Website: lowes
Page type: address-validator
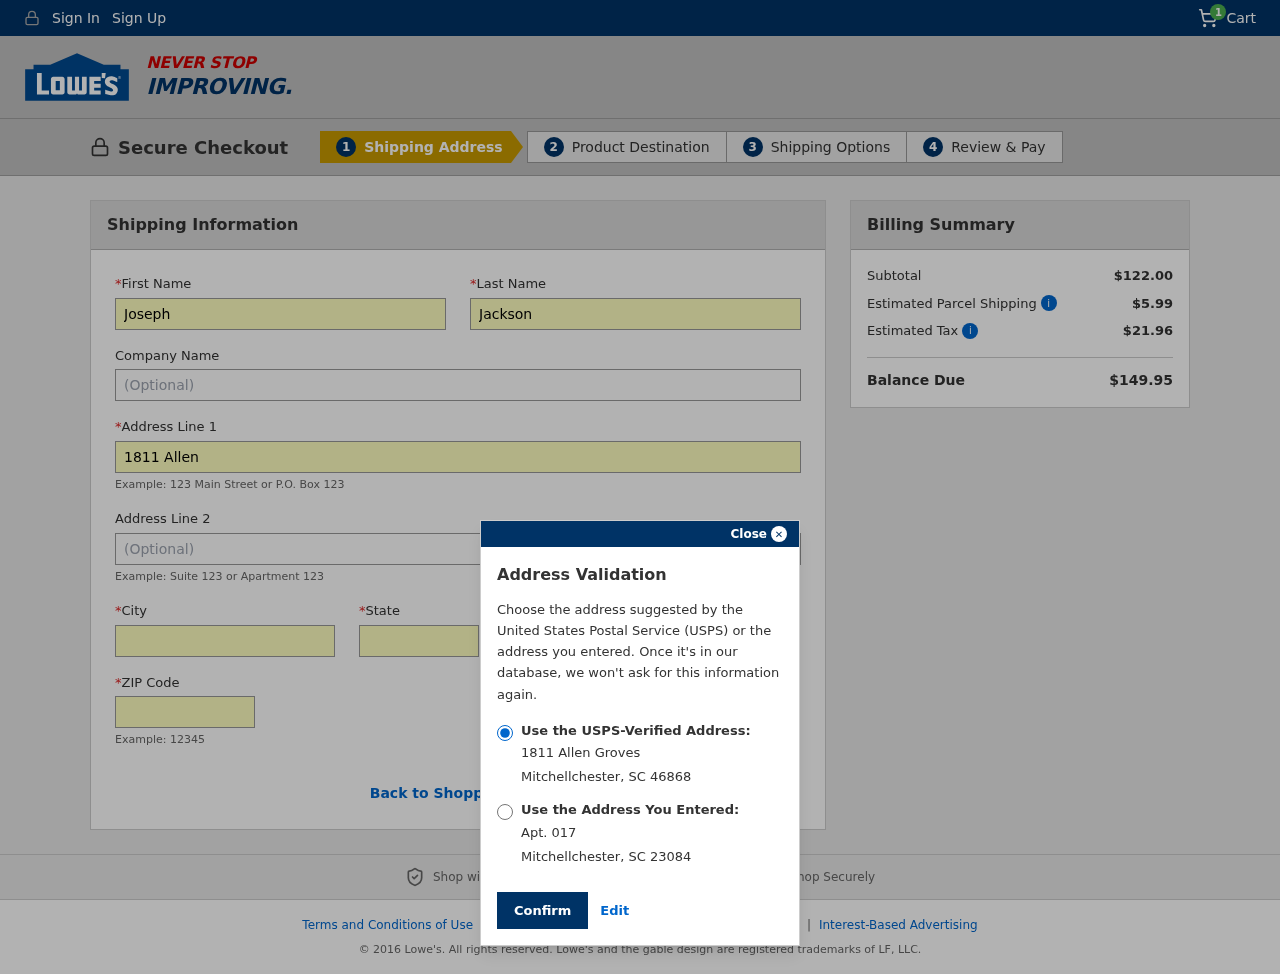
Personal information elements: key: PII_CITY
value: Mitchellchester
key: PII_FIRSTNAME
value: Joseph
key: PII_LASTNAME
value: Jackson
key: PII_POSTCODE
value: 46868
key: PII_POSTCODE2
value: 23084
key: PII_STATE
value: South Carolina
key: PII_STATE_ABBR
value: SC
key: PII_STREET
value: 1811 Allen Groves
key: PII_STREET2
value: Apt. 017
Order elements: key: ORDER_NUM_ITEMS
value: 1
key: ORDER_SUBTOTAL
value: $122.00
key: ORDER_SHIPPING_COST
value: $5.99
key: ORDER_TAX
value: $21.96
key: ORDER_TOTAL
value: $149.95